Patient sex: F
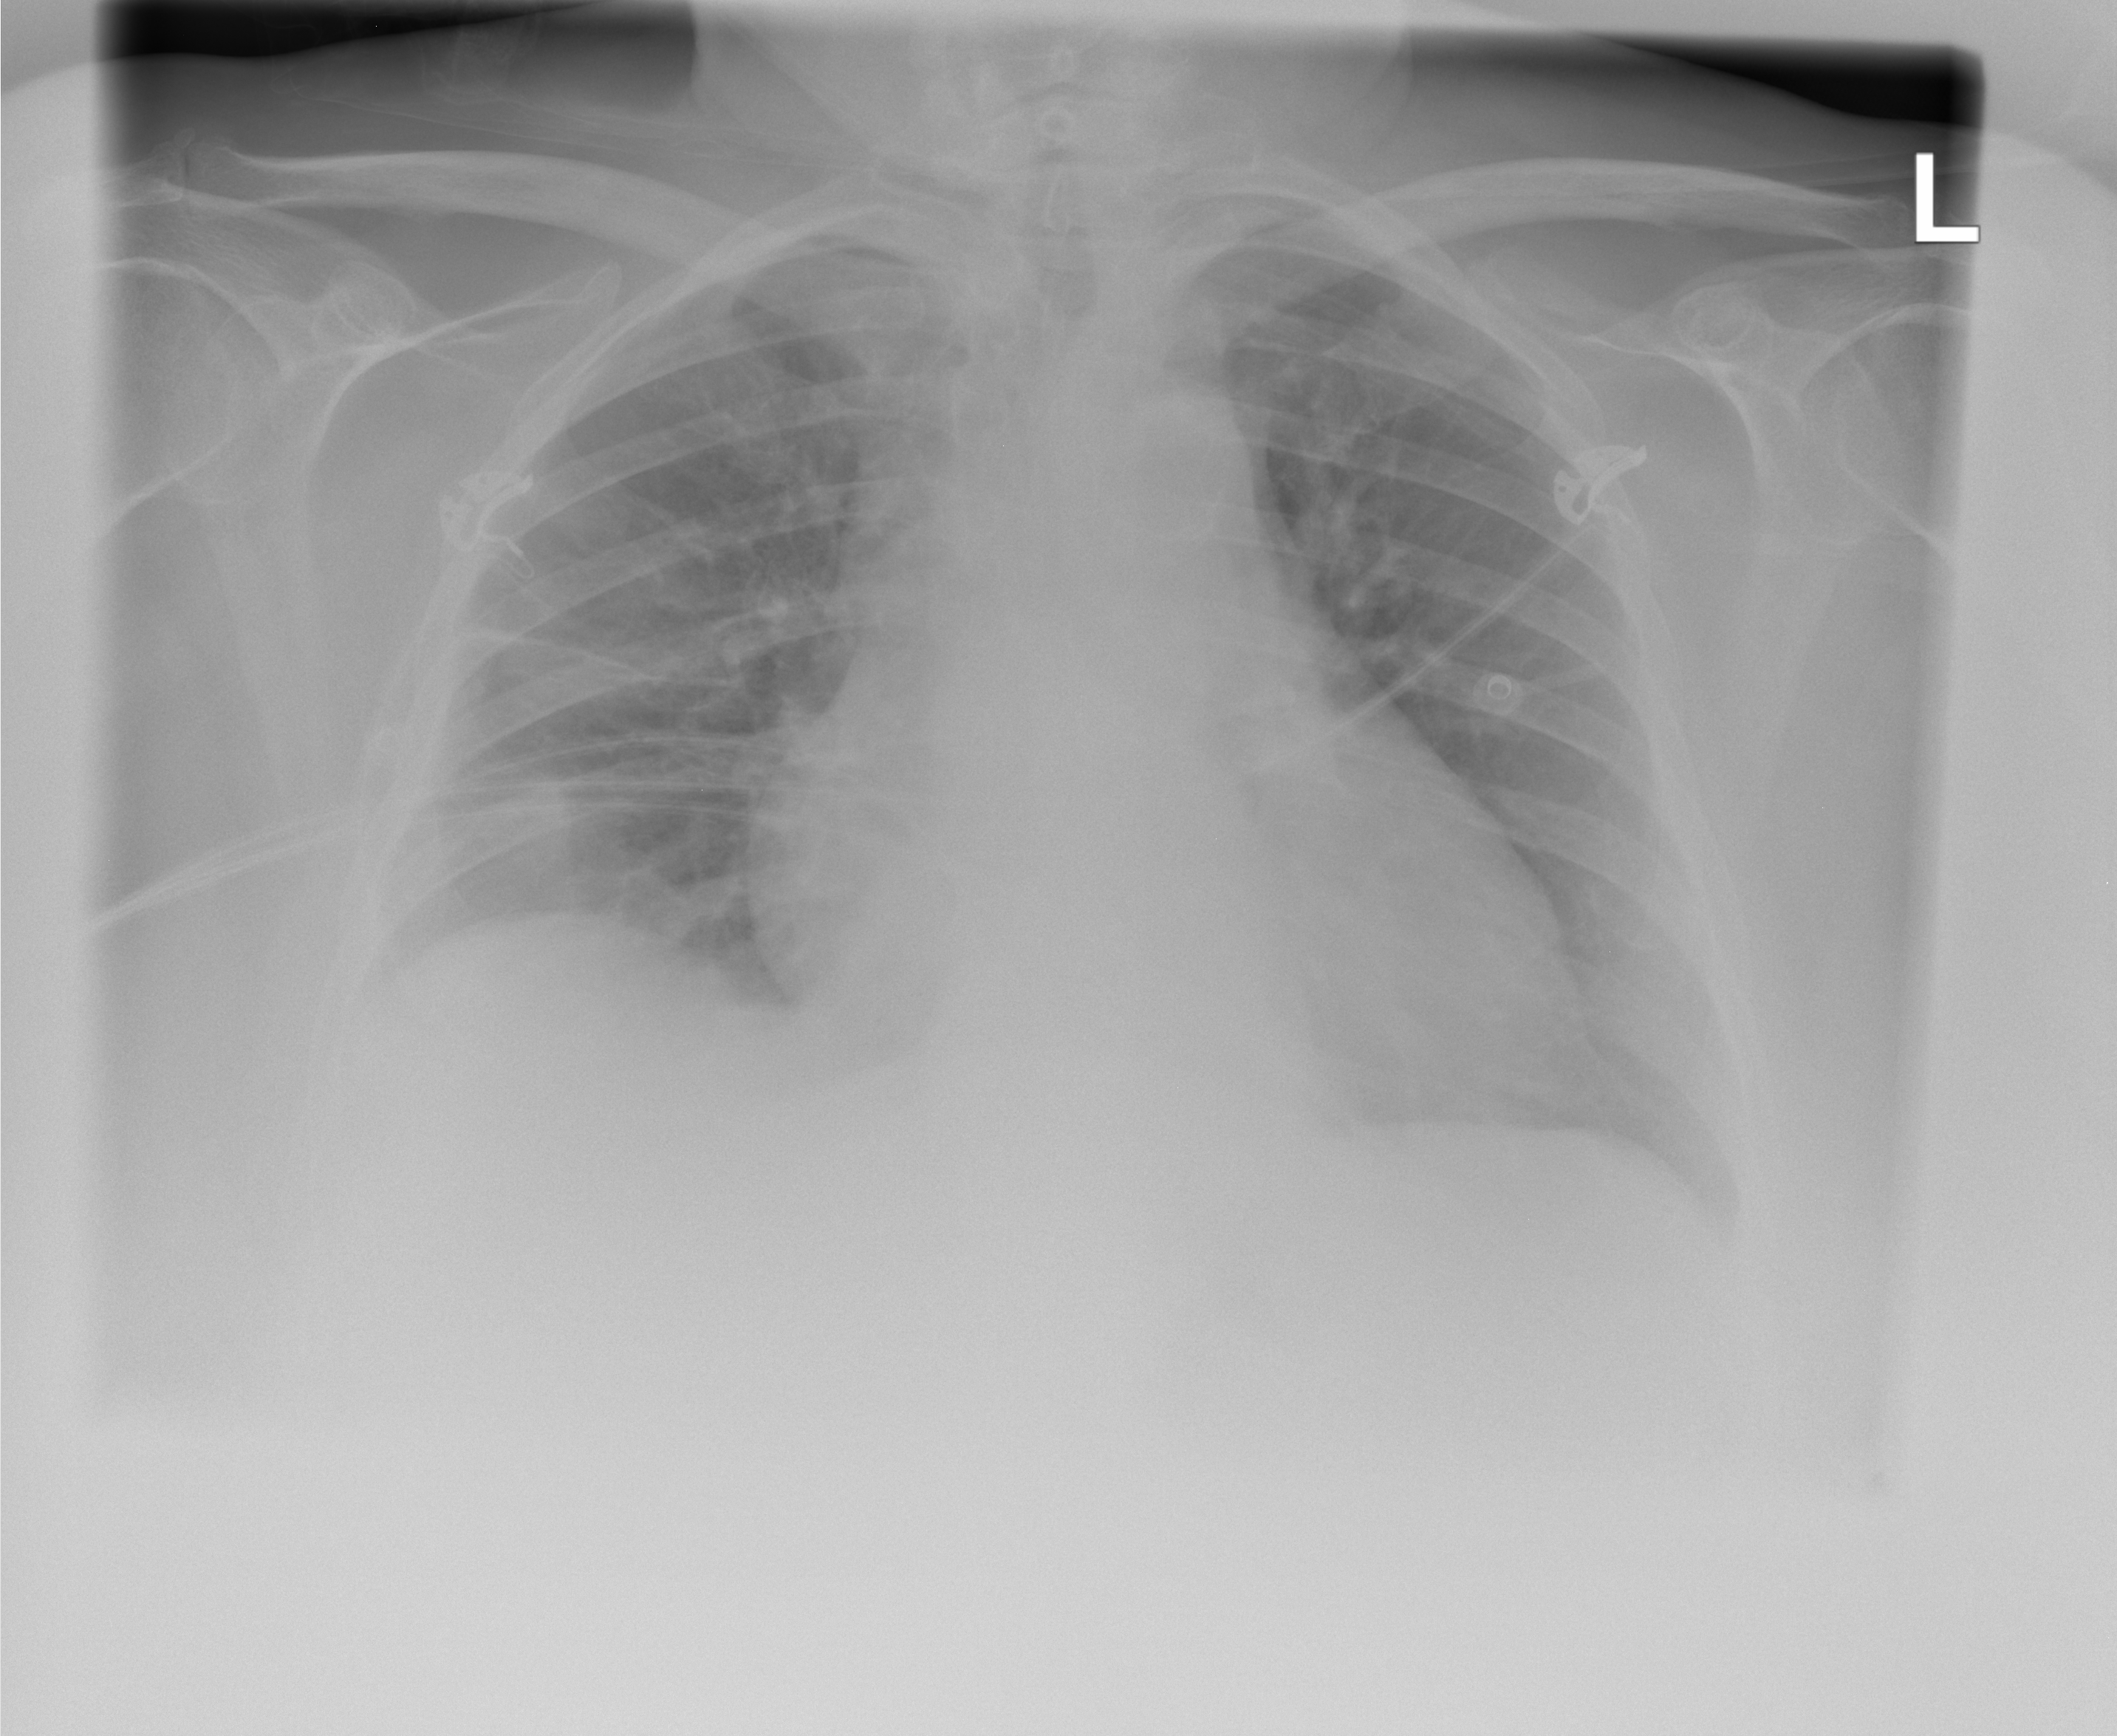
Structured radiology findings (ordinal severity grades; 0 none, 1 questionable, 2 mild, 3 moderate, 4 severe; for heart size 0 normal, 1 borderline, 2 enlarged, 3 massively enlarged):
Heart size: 2
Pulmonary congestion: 2
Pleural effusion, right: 1
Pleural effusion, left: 0
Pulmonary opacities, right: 1
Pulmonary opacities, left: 0
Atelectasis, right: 2
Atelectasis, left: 0